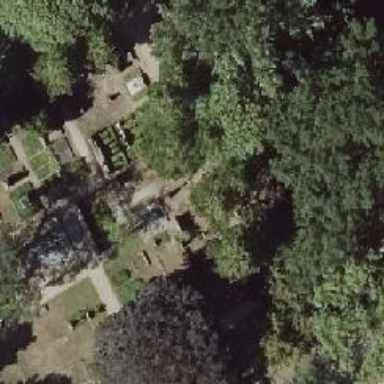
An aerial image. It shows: Historic tomb in the cemetery.